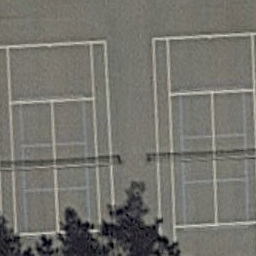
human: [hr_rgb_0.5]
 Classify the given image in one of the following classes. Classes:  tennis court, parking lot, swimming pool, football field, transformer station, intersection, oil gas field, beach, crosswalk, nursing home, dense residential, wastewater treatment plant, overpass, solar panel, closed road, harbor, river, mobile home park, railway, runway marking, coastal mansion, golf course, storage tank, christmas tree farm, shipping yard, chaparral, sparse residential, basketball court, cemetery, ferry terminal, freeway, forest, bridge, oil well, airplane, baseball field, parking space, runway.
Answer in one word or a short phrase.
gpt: tennis court